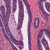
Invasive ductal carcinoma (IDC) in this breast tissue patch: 0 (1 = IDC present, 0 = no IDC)